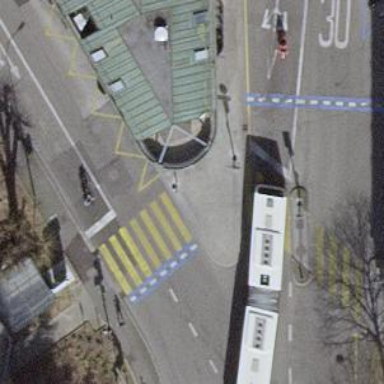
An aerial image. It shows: Road crossing with traffic signals.